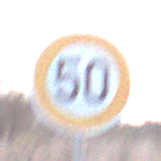
Verkehrszeichen: Geschwindigkeit50
Umgebung: Outdoor, Nature
Tageszeit: SunriseSunset
Wetter: Clear
Licht: Natural
Jahreszeit: NotSpecified
Kontrast: LowContrast